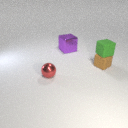
small brown rubber cube below small green rubber cube